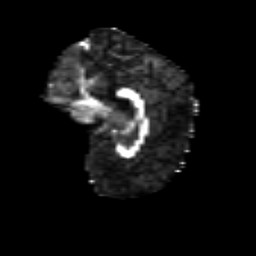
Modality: FA
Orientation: sagittal
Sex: male
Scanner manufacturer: siemens
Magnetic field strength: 3 T
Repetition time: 5 s
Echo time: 0.071 s